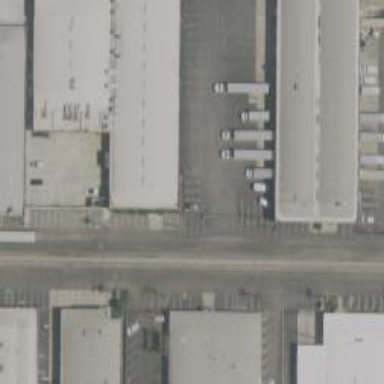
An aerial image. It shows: Industrial building.